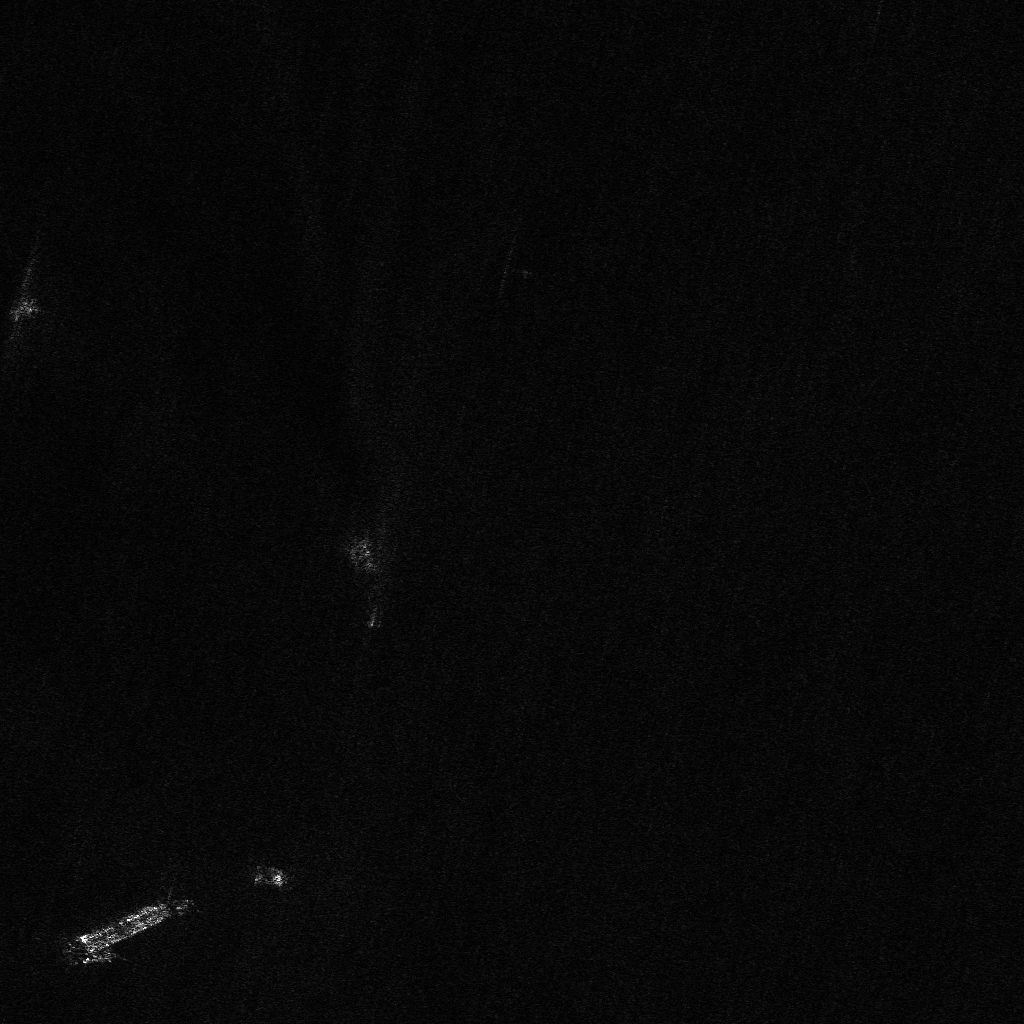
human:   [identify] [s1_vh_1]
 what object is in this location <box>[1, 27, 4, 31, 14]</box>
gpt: <ref>1 medium container at the top left</ref>

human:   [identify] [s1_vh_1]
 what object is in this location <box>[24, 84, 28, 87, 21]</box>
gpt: <ref>1 medium container at the bottom left</ref>